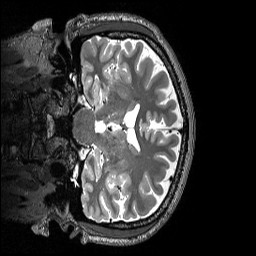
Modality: T2w
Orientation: coronal
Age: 28
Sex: male
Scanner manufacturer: siemens
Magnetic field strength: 3 T
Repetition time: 3.2 s
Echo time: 0.565 s